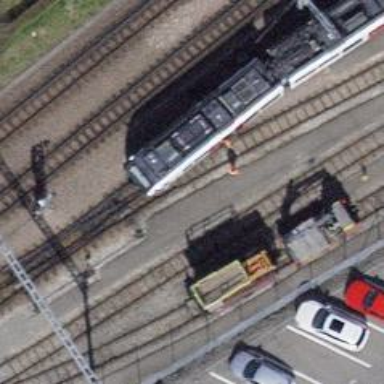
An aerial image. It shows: Narrow-gauge railway yard with electrified contact lines.